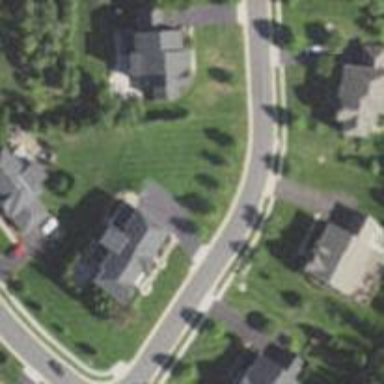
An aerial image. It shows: Residential road with asphalt surface. Sidewalk is present on the left side.